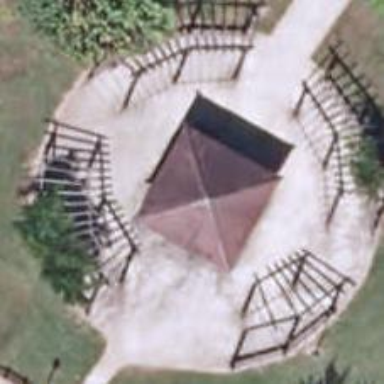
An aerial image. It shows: Shelter.